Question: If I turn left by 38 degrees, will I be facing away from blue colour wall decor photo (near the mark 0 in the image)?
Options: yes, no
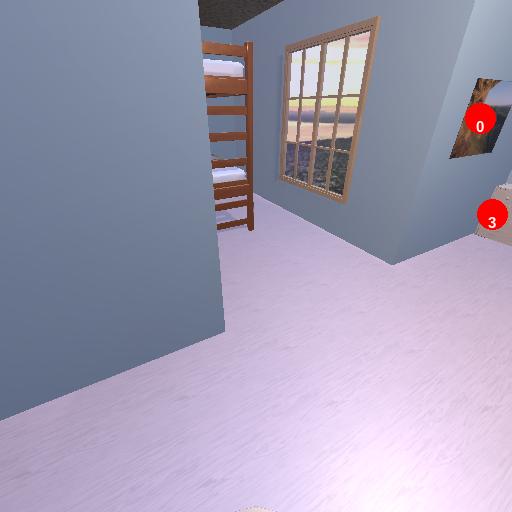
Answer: yes